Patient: sex M, age 46
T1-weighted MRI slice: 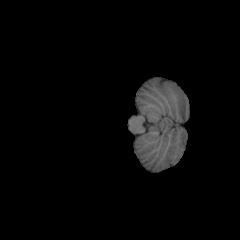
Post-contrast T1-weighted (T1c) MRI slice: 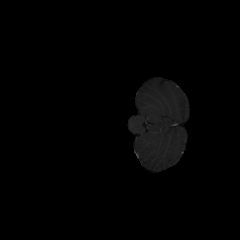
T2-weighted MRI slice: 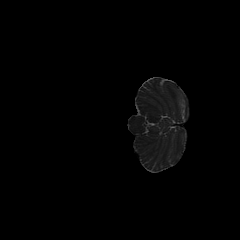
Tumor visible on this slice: no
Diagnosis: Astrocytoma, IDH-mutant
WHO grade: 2